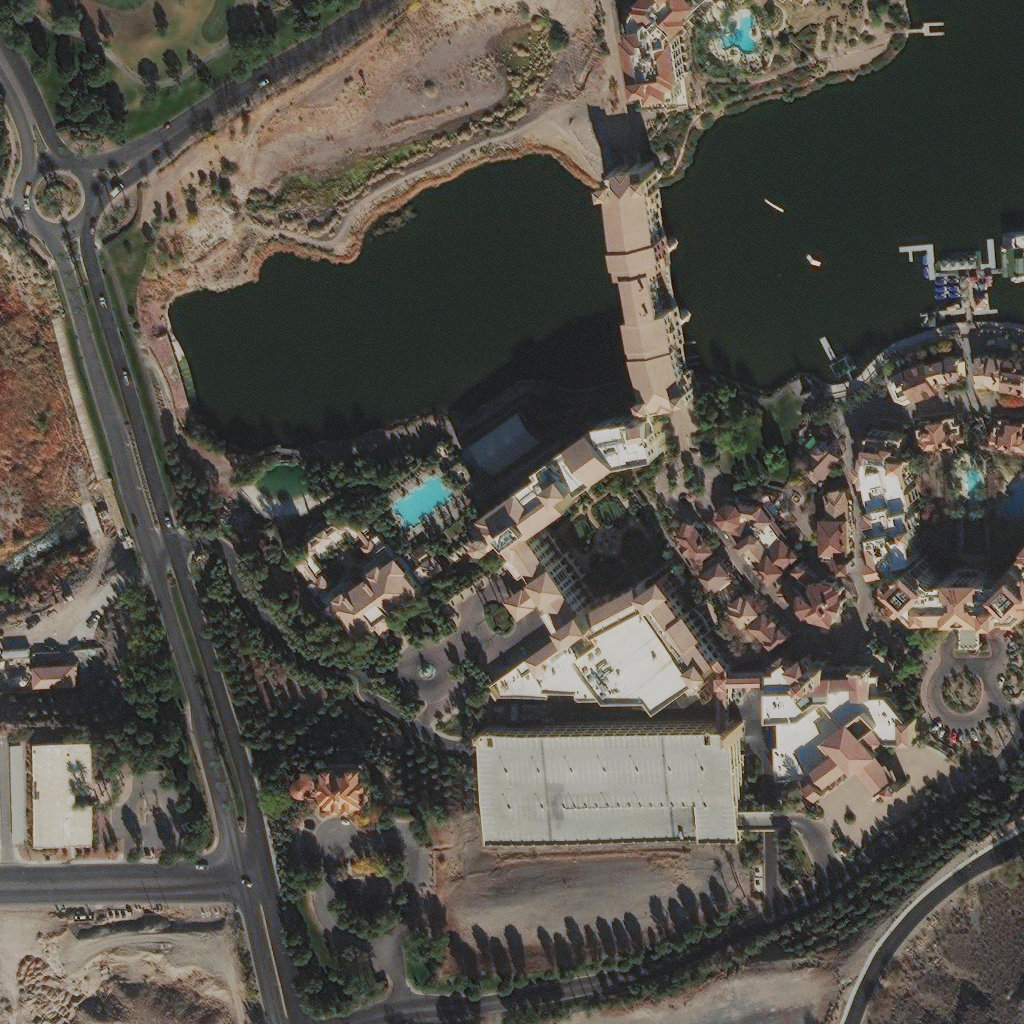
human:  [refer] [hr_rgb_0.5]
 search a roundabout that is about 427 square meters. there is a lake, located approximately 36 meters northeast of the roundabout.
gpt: <box>[[63, 44, 70, 50, 0]]</box>

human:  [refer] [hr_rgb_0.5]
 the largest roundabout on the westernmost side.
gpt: <box>[[1, 15, 9, 23, 0]]</box>

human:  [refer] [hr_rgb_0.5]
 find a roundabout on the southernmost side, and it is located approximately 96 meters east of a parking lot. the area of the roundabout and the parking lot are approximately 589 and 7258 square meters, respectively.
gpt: <box>[[90, 64, 96, 70, 0]]</box>